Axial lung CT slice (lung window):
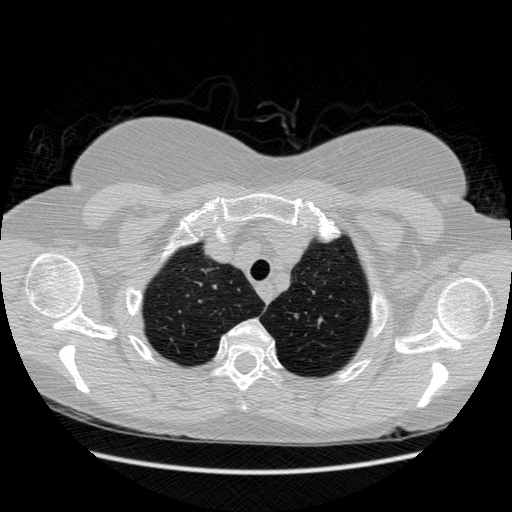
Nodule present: no